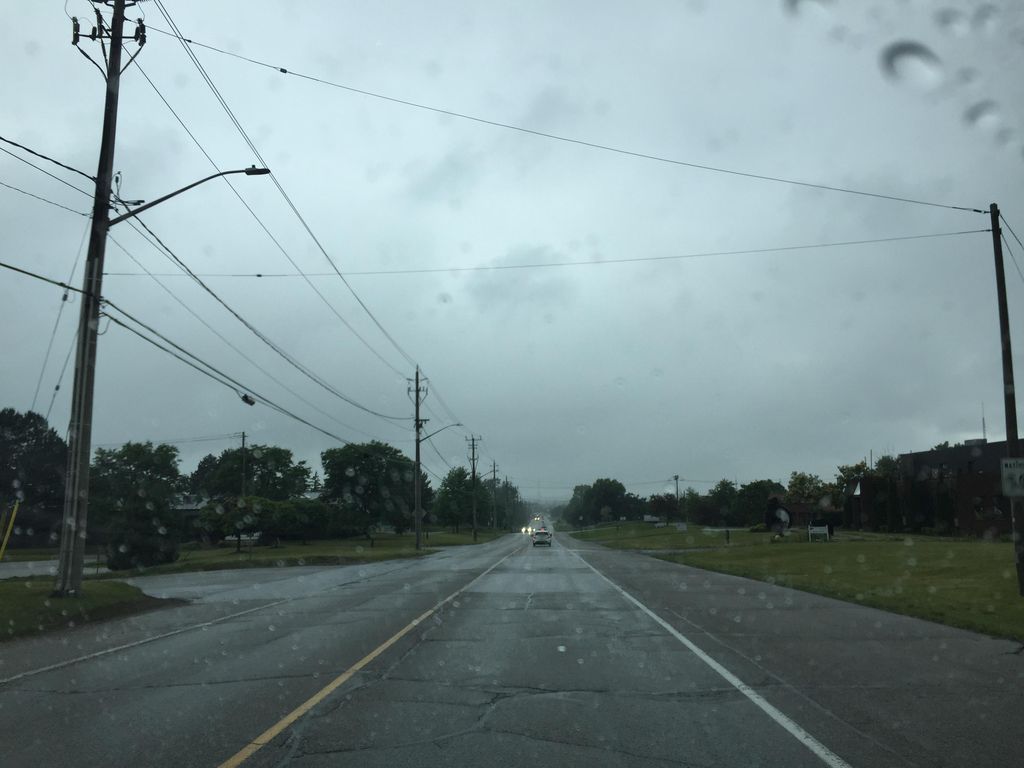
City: kitchener-waterloo